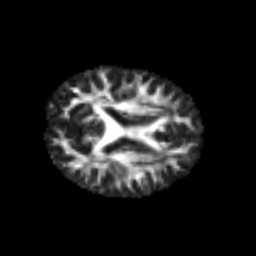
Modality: FA
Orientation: axial
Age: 25
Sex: male
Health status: healthy